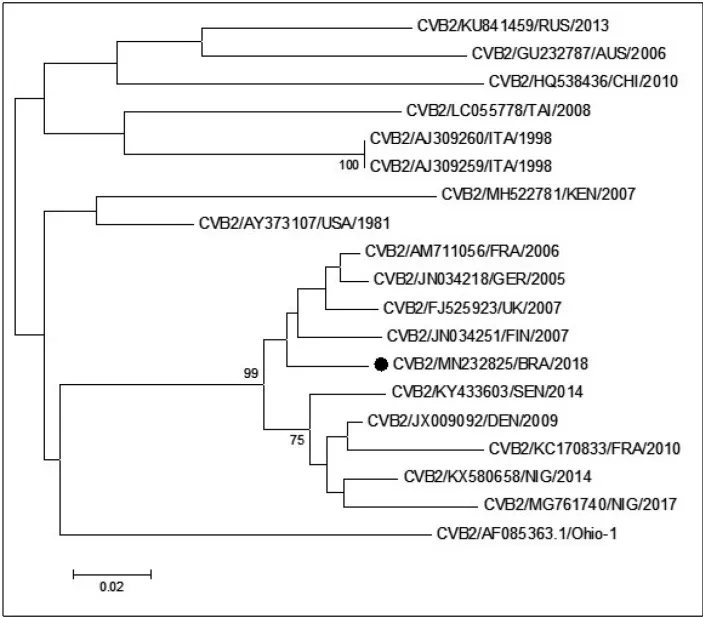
Phylogenetic analysis of the viral protein 1(VP1) gene fragment (240 nt. ) of the CVB2 isolate (indicated by black circle) from a fatal case of meningoencephalitis in Brazil in 2018. The tree was generated from a nucleotide sequence alignment using the neighbor-joining algorithm implemented in MEGA 6.0 software using a Kimura two-parameter model and 1000 bootstrap pseudo replicates. Only bootstrap values >70% are shown at the node. The sequence in this study was submitted to GenBank under accession number MN232825. RUS: Russia; AUS: Australia; CHI: China; TAI: Taiwan; ITA: Italy; KEN: Kenya; USA: United States of America; FRA: France; GER: Germany; UK: United Kingdom; FIN: Finland; BRA: Brazil; SEN: Senegal; DEN: Denmark; NIG: Nigeria.
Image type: chart (chart)